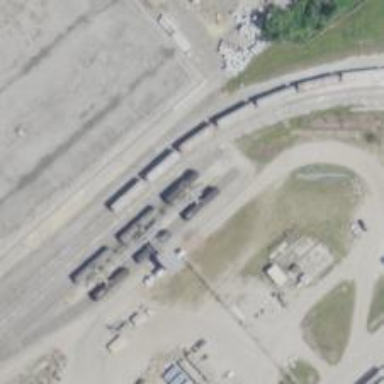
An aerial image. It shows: Loading rack for railways.